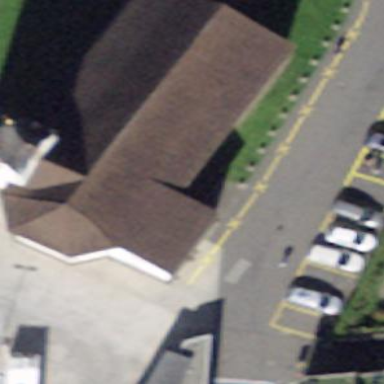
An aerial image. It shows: Historic church building that now serves as museum.